Interaction volume radius: 5 \u00c5
Interaction volume height: 30 \u00c5
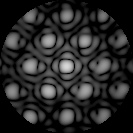
Disorder parameter: 0.1752